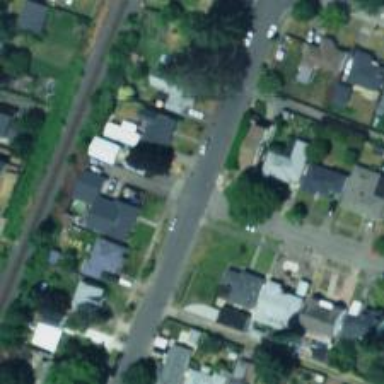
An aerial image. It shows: Residential road with sidewalk on the left side.